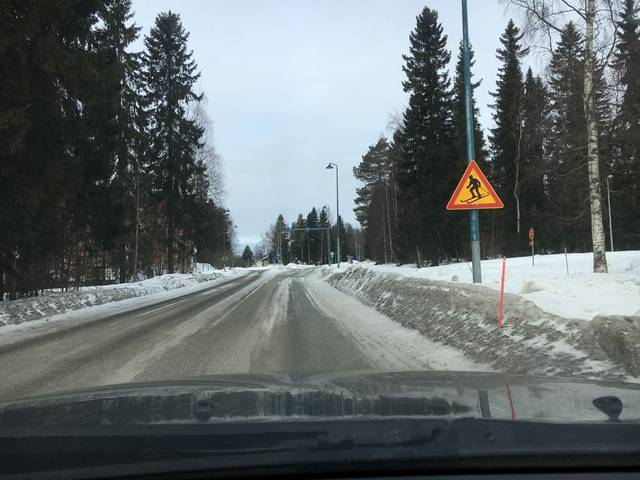
Region: Finland
Coordinates: 64.23, 27.756